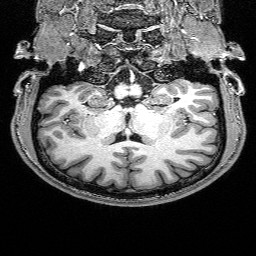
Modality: T1w
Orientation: sagittal